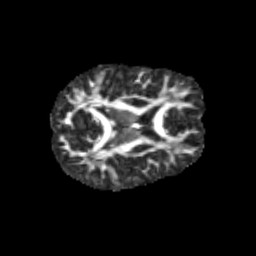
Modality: FA
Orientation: axial
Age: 12
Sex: male
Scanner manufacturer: siemens
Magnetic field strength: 3 T
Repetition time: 3.8 s
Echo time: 0.07 s